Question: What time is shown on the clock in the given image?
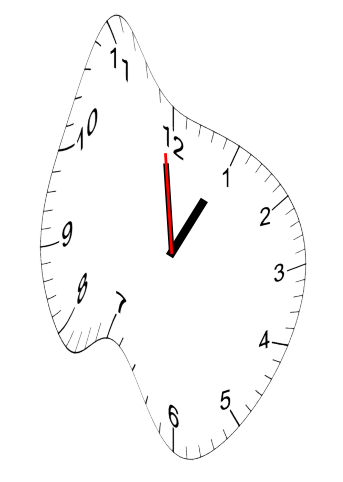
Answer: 12:58:59